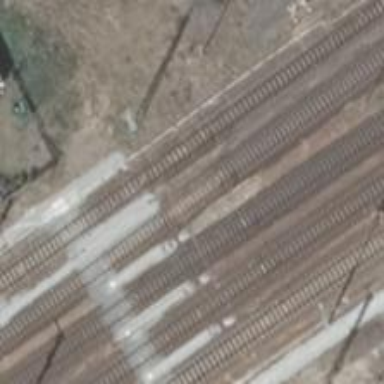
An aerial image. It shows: Railway signal.